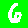
Digit: 6